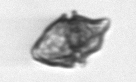
Label: Kryptoperidinium_triquetrum